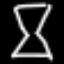
Label: hourglass